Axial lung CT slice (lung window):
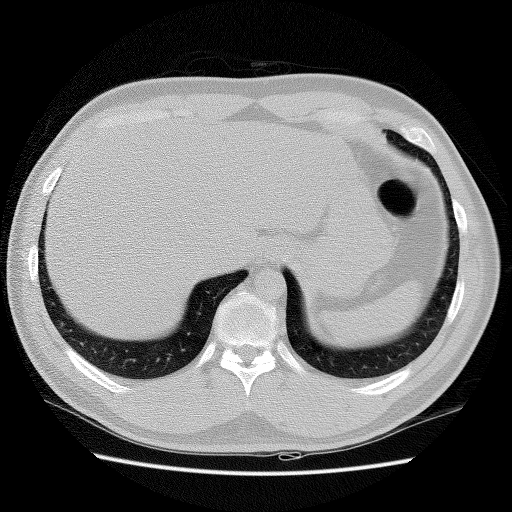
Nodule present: no